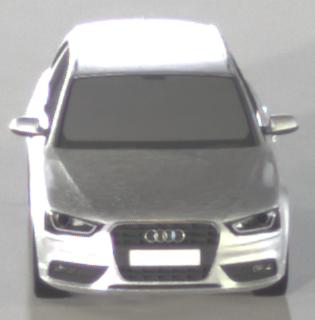
Make: Audi
Model: A4 Avant 1.8 TFSI
Detailed model: A4 (B8) Avant
Model produced from: 2012/02
Model produced until: 2015/04
Doors: 5
Color: white
Road condition: dry road
Daytime: night
Contrast: high contrast